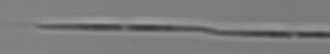
Label: Pseudo-nitzschia